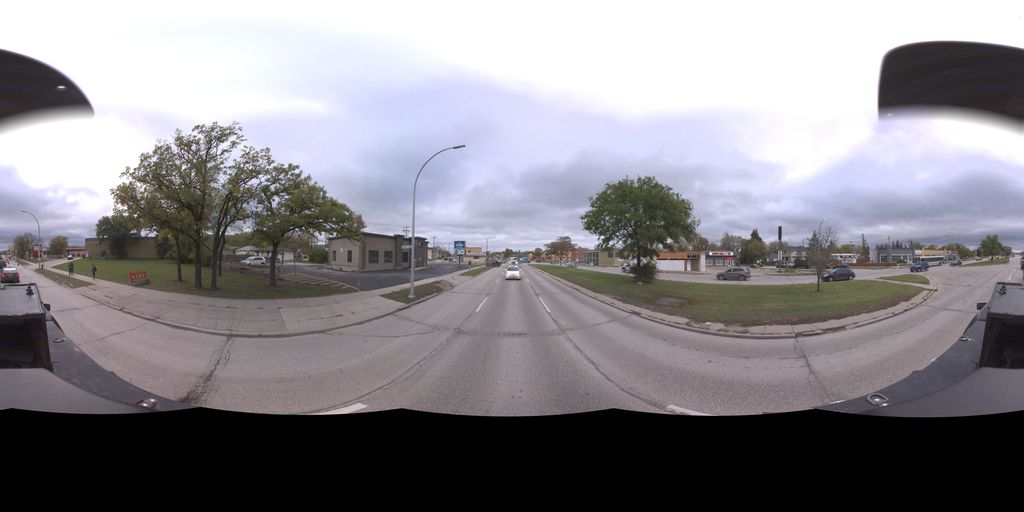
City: winnipeg